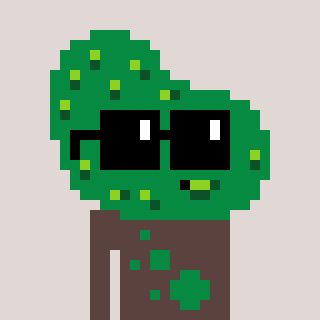
a pixel art character with square black sunglasses, a pickle-shaped head and a darkbrown-colored body on a warm background